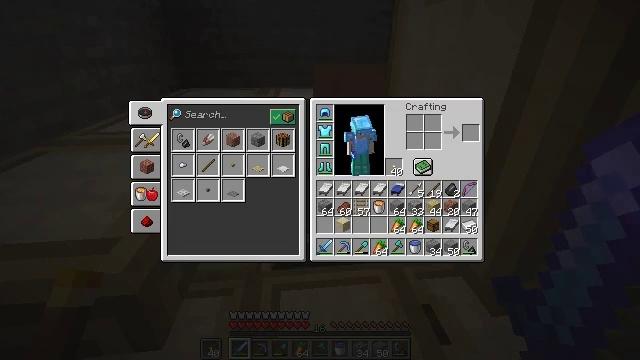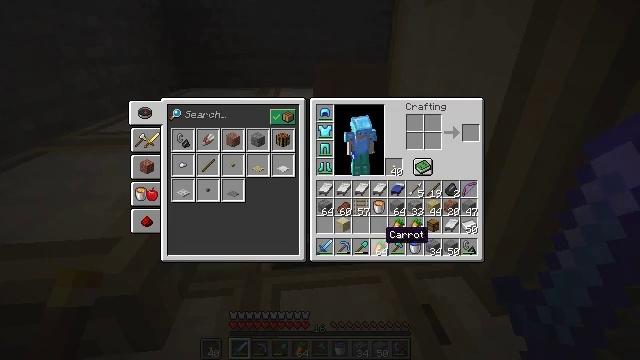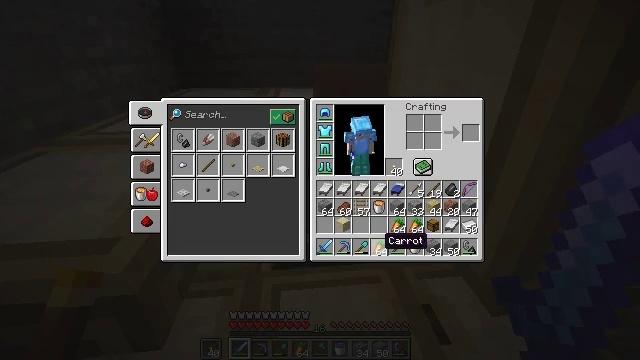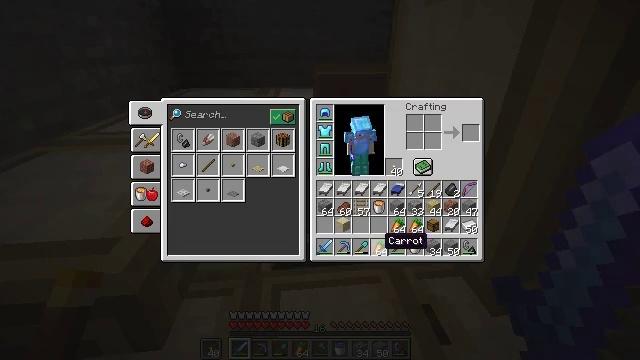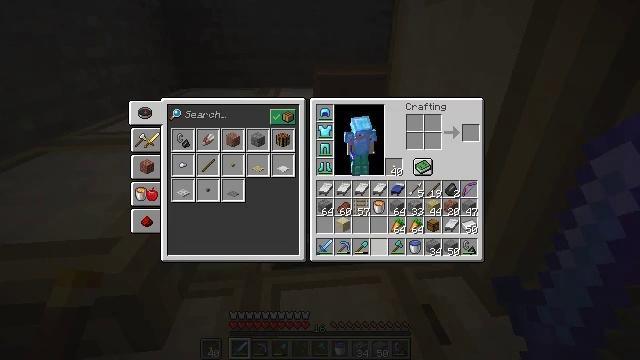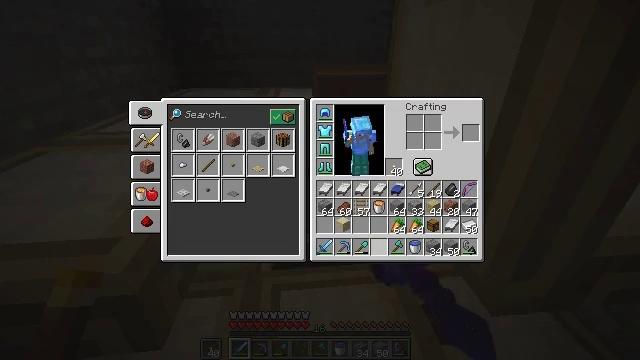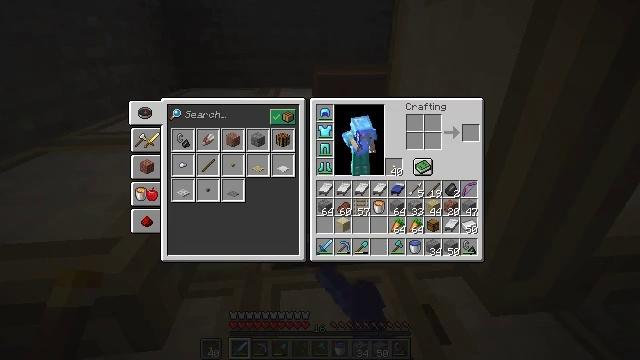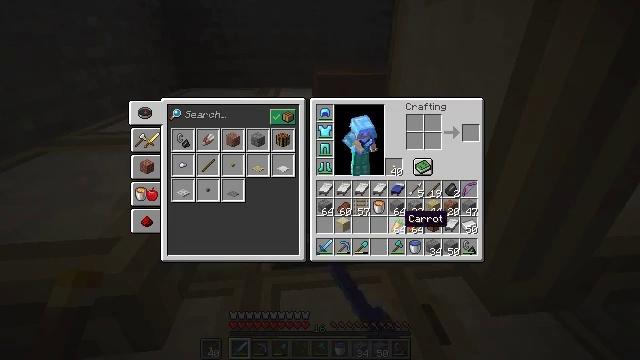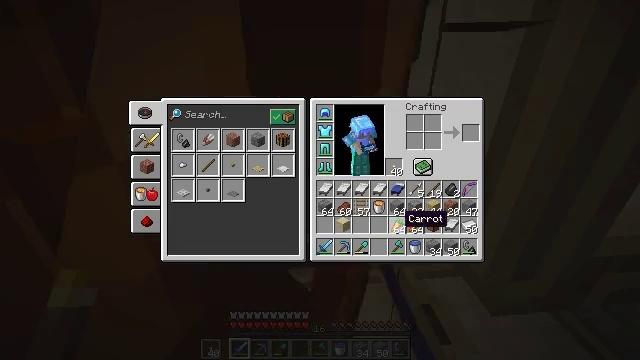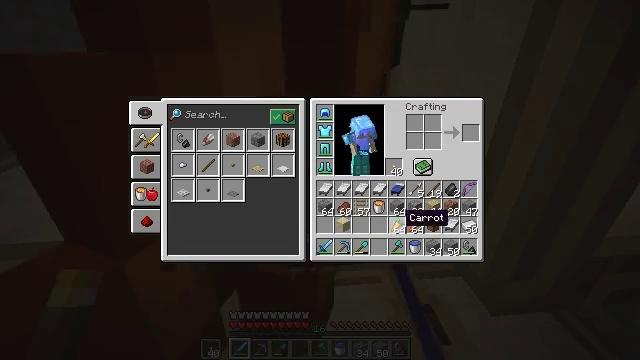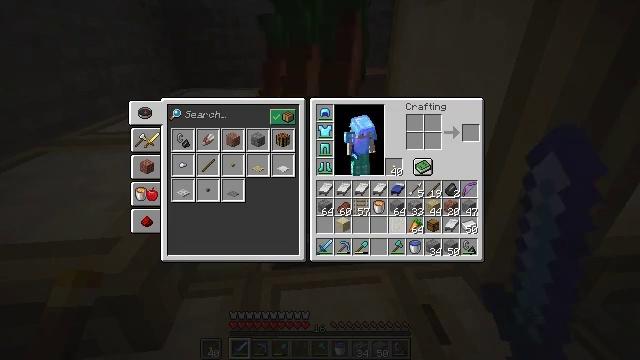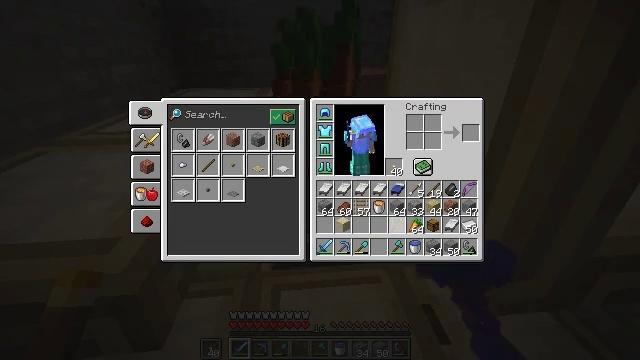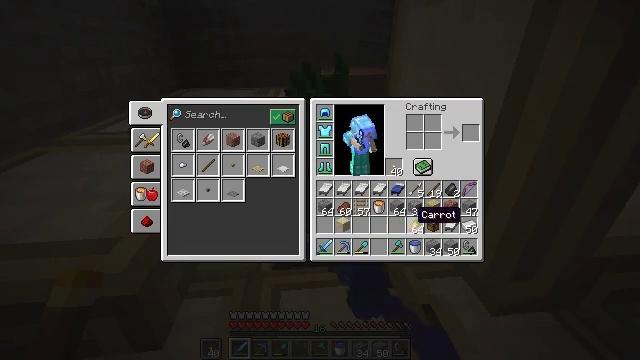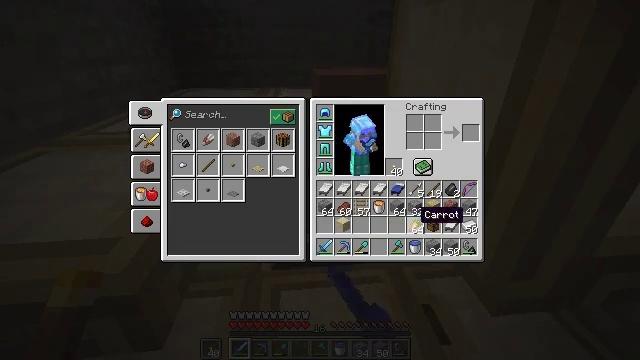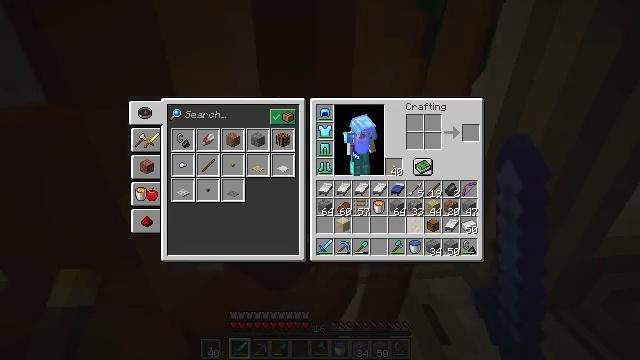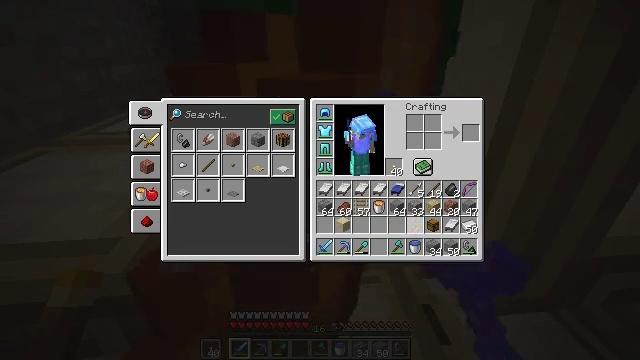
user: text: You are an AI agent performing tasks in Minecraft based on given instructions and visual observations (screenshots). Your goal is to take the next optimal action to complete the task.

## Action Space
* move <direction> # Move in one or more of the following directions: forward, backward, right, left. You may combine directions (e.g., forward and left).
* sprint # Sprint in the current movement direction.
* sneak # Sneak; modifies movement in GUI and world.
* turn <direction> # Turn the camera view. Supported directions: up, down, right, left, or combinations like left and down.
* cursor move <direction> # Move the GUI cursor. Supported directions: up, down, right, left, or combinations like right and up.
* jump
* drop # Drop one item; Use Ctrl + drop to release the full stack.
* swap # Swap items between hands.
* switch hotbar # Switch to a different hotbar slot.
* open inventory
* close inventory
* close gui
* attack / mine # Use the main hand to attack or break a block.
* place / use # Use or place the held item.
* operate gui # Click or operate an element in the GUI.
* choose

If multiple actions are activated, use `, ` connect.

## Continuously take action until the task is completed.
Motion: motion action
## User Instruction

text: Remove a carrot from the inventory.
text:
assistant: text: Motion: sprint, turn down
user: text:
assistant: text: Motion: sprint
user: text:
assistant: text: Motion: sprint
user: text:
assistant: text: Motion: sprint, drop
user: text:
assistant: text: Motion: sprint, drop
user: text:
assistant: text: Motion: sprint, turn right and up, drop
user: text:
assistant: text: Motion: sprint, turn up
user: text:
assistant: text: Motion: sprint
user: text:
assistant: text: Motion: sprint
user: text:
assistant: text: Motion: sprint, drop
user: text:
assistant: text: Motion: sprint, drop
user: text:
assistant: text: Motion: sprint
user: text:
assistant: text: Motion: sprint
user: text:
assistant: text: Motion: sprint, drop
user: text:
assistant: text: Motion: sprint, drop
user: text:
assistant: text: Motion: sprint, drop
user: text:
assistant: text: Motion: sprint
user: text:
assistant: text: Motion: no_op
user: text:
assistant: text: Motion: no_op